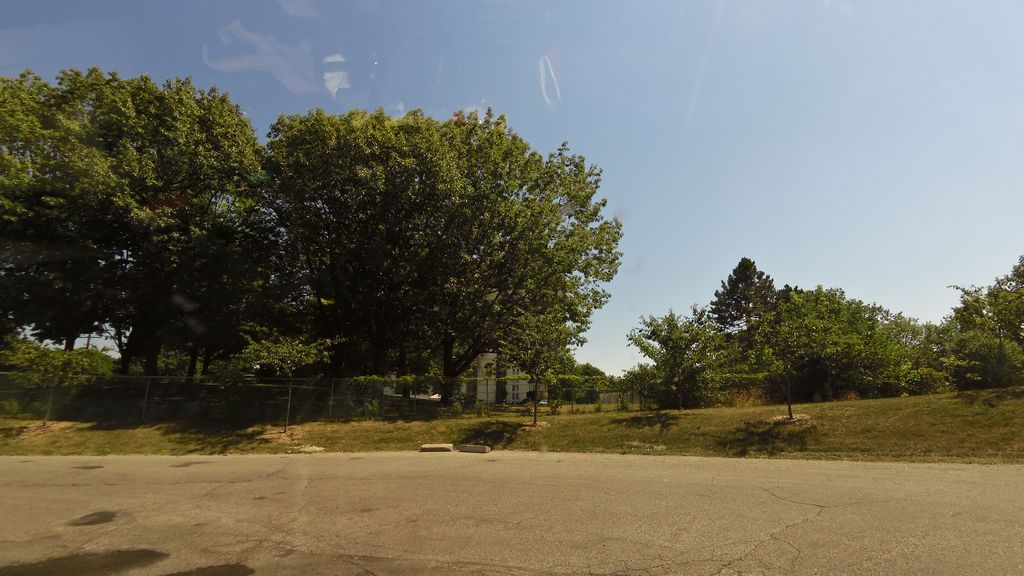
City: toronto